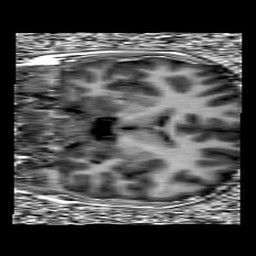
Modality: UNIT1
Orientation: coronal
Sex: male
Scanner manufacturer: siemens
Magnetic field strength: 3 T
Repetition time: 5 s
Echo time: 0.00355 s